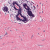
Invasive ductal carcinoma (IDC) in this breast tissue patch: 0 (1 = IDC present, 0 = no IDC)